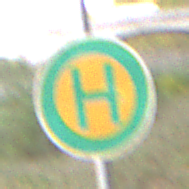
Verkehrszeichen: Haltestelle
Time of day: MorningAfternoon
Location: Outdoor (Suburban)
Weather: PartlyCloudy
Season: NotSpecified
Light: Natural